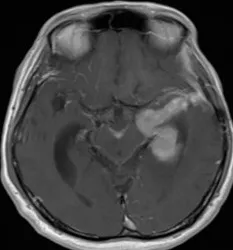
The enhancement in the left temporal lobe to the insula area with leptomeningeal seeding on the axial view of the T1-weighted with contrast.
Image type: radiology (mri)